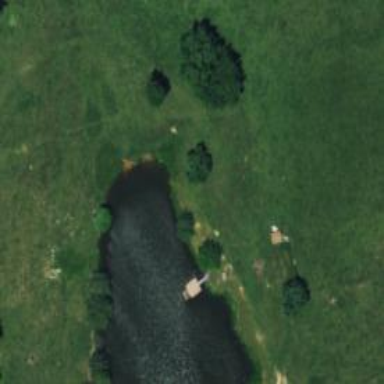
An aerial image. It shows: Pond surrounded by natural water.